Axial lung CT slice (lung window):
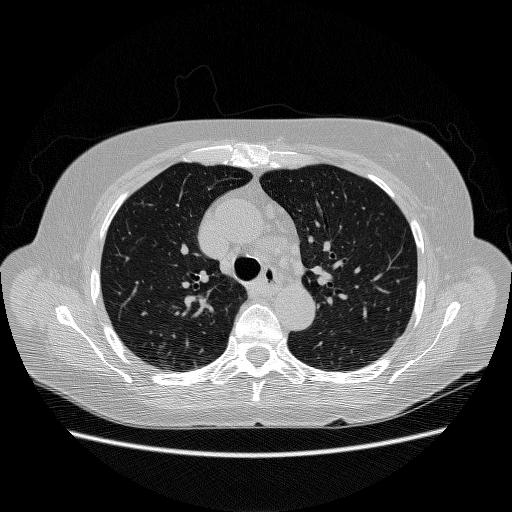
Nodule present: no